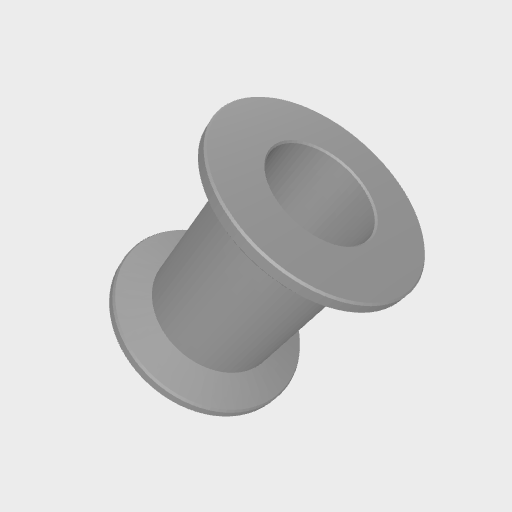
Part: BeltIdler6ID12OD12